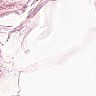
Metastatic tissue present: no